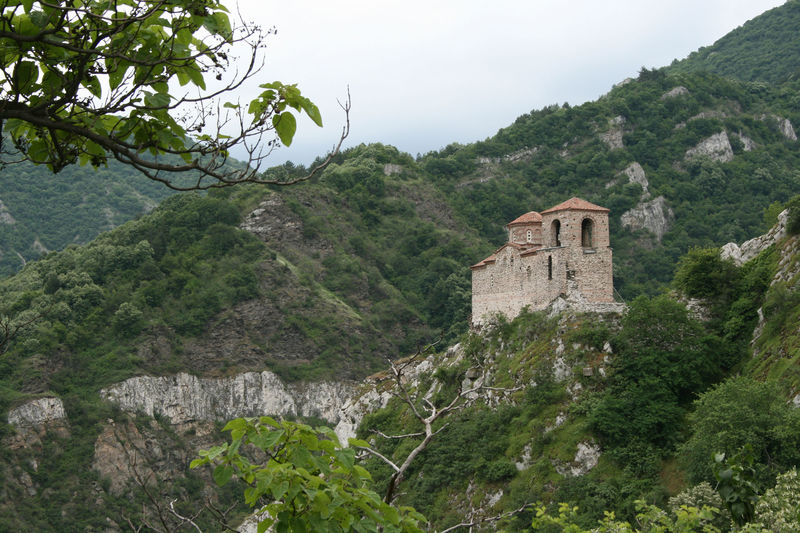
Titel: Assenfestung bei Stenemachos/Kirche Muttergottes von Petric; Petritsch
Standort:  (EU - Bulgarien)
Institution: Asenovgrad (?)
Schlagwörter: baum, berg, blätter, felsen, himmel, bäume, grün, landschaft, äste, fenster, dach, gebäude, gras, haus, rot, architektur, stein, steine, ast, büsche, gebüsch, kirche, sträucher, pflanzen, wald, rund, turm, farbig, abhang, berge, fels, felswand, gebirge, hang, steilhang, mauer, schlucht, steil, rundbogen, kuppel, klippe, foto, fotografie, photographie, ruine, burg, eckig, kloster, türme, zweig, mauerwerk, moos, strich, gemäuer, mauern, antik, griechisch, mittelalter, griechenland, mediterran, gemauert, dack, kiche, byzantinisch, orthodox, farbfotografie, dies, äa